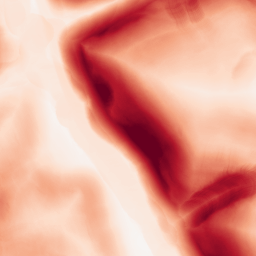
Category: morphological
Decomposition family: morphological_gradient
Decomposition parameters: size: 15
shape: disk
Upsampling method: edge_directed
Upsampling parameters: scale: 4
Upsampling scale: 4